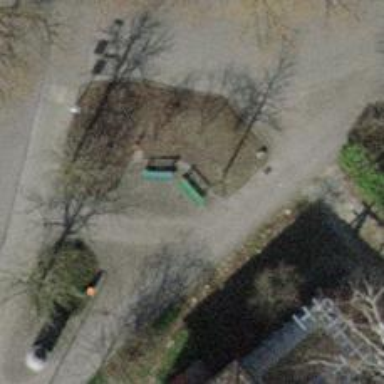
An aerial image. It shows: Bench for seating.